Aerial crown-view tile of a tropical tree (Barro Colorado Island, Panama), acquired 20250217:
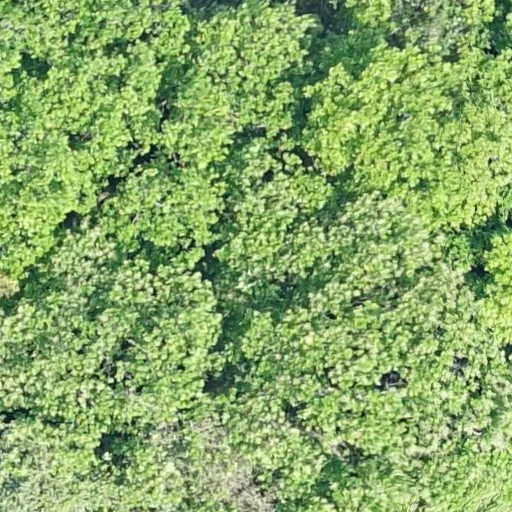
Species: Anacardium excelsum
GBIF accepted scientific name: Anacardium excelsum
Crown area: 831.358 m²